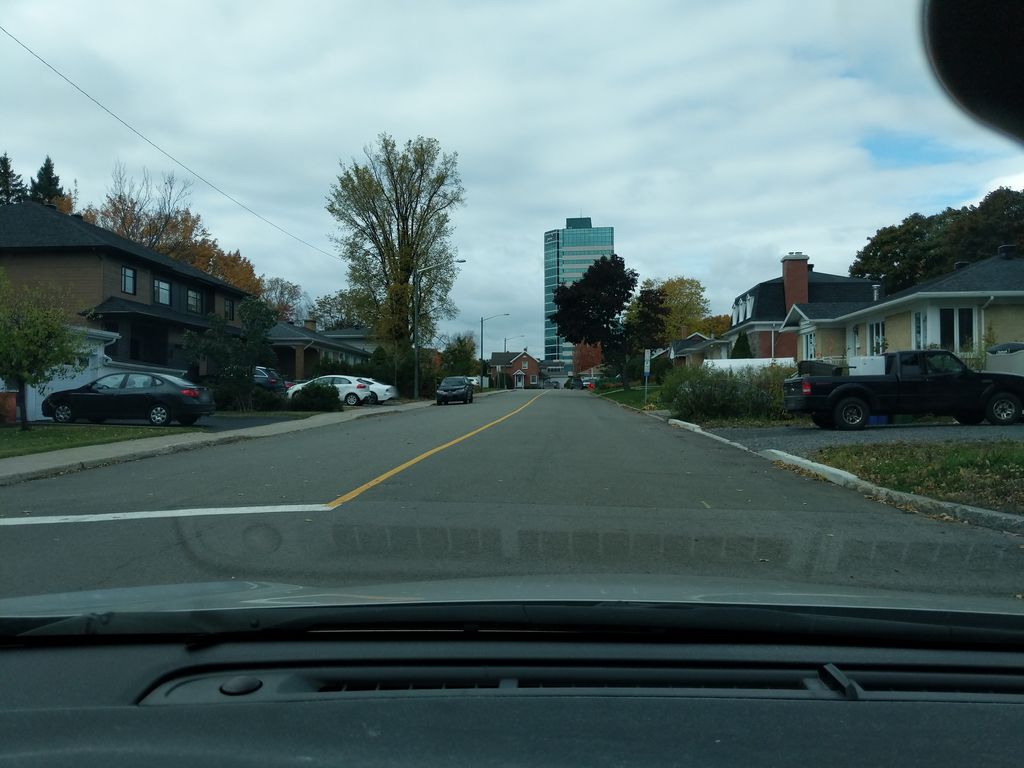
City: quebec_city